RGB frame:
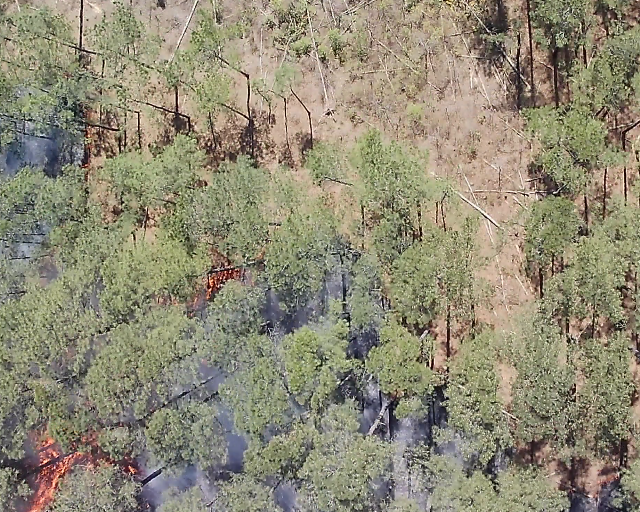
Thermal frame:
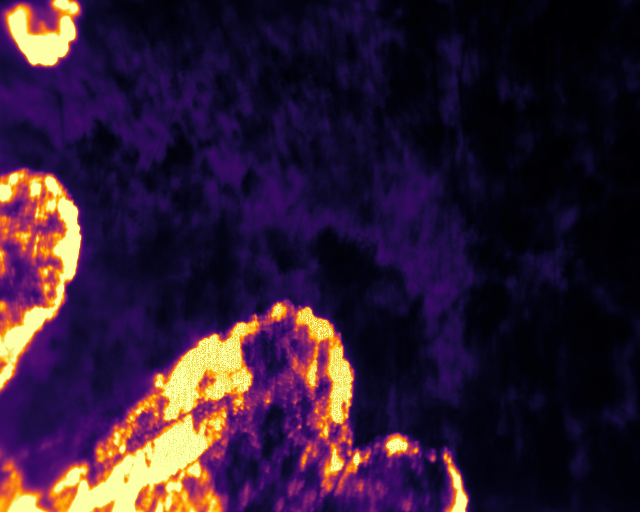
Captured: 2026-02-27 02:36:15
Pixels at or above 80 °C: 49939 (fraction of frame: 0.1524)